Interaction volume radius: 5 \u00c5
Interaction volume height: 15 \u00c5
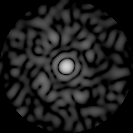
Disorder parameter: 0.8022